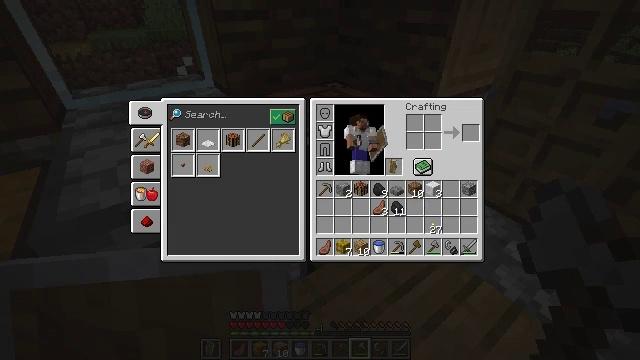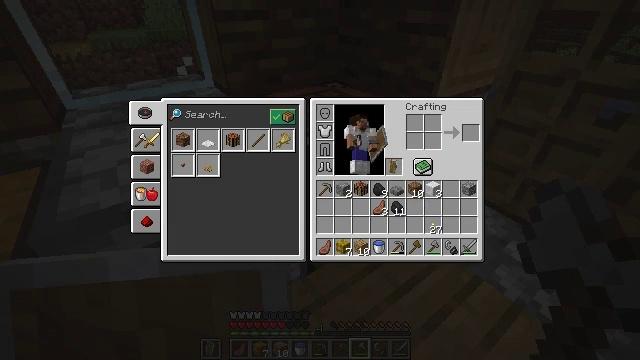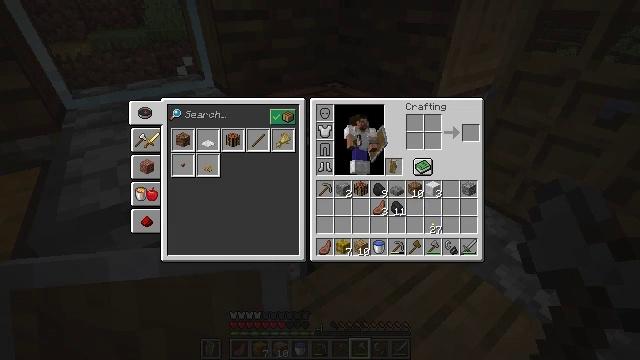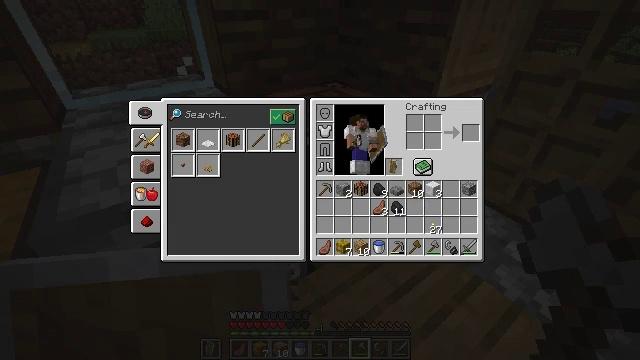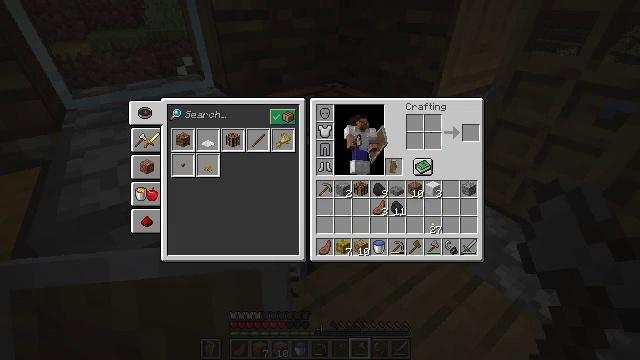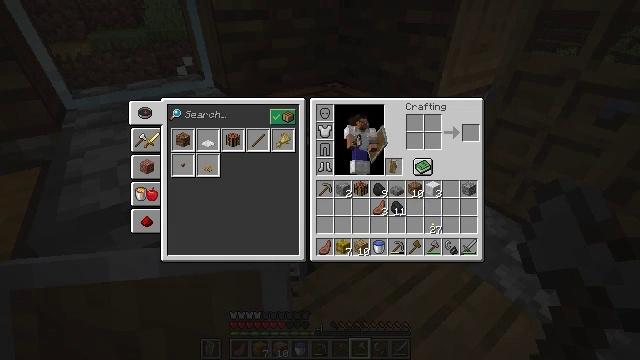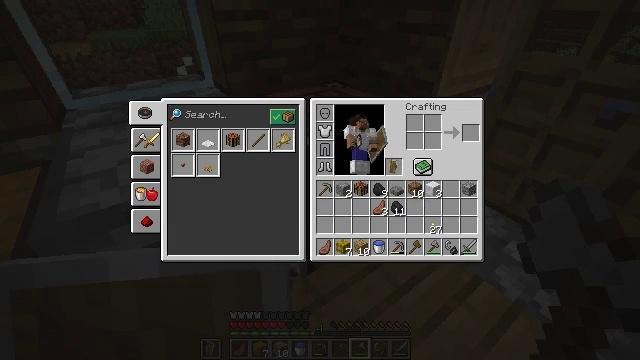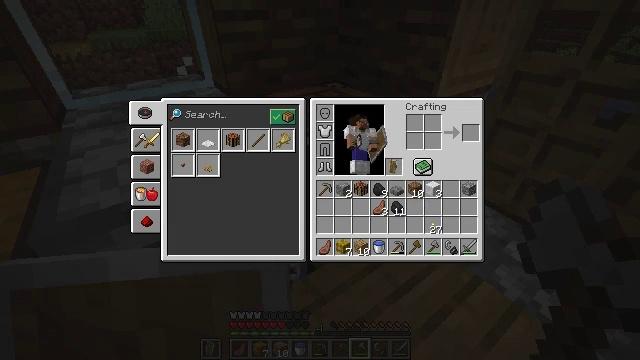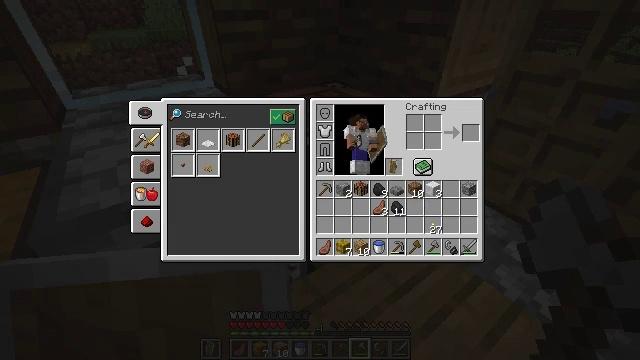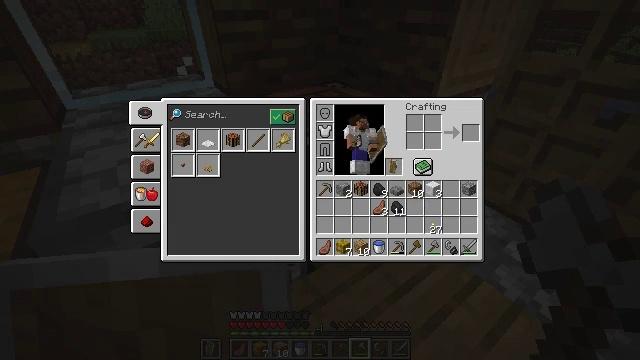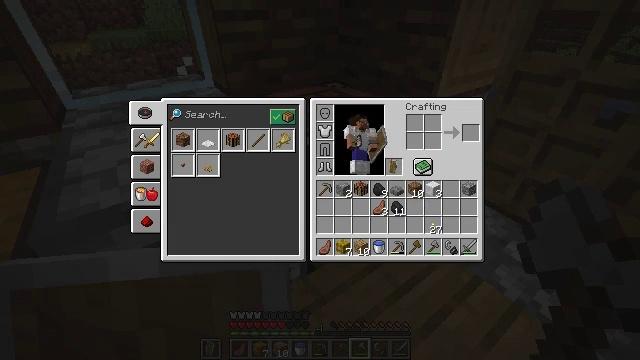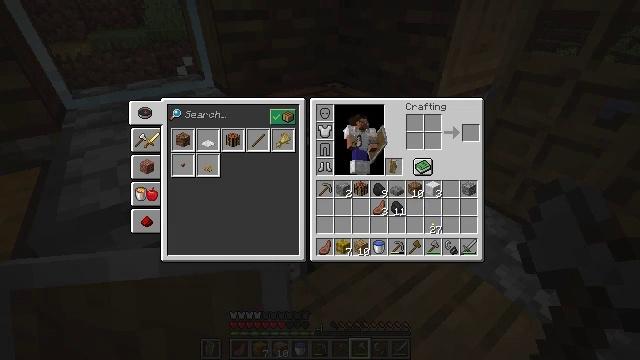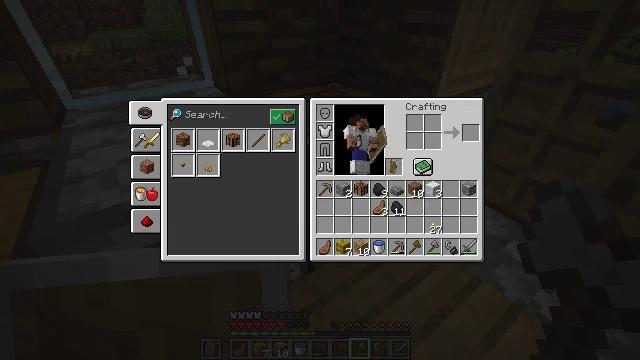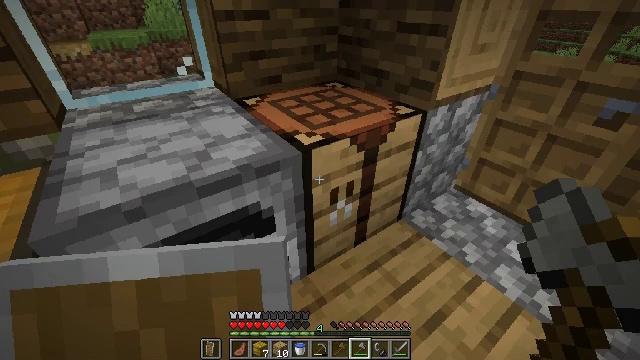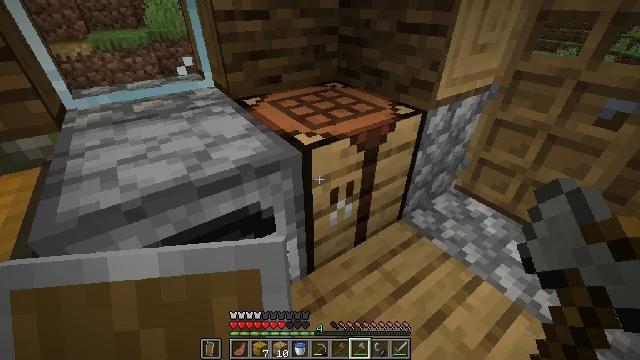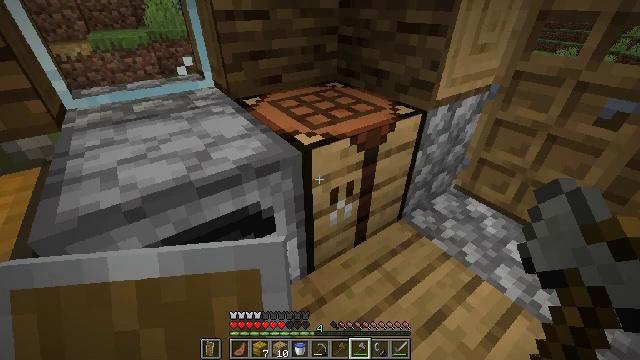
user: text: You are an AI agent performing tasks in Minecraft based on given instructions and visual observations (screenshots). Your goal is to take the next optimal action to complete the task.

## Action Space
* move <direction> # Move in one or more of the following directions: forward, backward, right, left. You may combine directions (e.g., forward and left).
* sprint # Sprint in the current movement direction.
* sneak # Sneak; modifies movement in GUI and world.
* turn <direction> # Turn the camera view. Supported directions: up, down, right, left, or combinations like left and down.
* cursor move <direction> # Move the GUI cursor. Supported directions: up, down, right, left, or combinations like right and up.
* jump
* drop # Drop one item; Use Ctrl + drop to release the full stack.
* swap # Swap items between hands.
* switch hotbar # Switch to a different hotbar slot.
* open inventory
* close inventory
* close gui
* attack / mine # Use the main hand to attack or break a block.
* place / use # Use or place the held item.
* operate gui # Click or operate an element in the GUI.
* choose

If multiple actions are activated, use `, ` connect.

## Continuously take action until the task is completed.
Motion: motion action
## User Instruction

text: Remove the tall grass to clear the area.
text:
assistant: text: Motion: no_op
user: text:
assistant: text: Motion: no_op
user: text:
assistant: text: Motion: no_op
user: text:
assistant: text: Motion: no_op
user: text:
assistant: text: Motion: no_op
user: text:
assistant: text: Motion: no_op
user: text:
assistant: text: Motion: no_op
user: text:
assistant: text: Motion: no_op
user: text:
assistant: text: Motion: no_op
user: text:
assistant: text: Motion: no_op
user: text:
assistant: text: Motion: no_op
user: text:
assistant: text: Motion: no_op
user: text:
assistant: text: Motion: open inventory
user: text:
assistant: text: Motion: open inventory
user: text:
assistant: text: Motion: open inventory
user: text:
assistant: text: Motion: open inventory
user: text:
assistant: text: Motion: no_op
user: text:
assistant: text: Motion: no_op
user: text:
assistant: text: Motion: no_op
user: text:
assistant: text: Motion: turn left and down
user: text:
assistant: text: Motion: turn left and down
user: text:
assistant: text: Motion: turn left and down
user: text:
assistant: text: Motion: turn left and down
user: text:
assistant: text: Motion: turn left
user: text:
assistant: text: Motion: turn left
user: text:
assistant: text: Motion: turn left
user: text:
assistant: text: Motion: turn left and up
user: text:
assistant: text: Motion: turn left
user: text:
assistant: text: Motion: no_op
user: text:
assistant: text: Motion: no_op